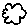
Label: cloud